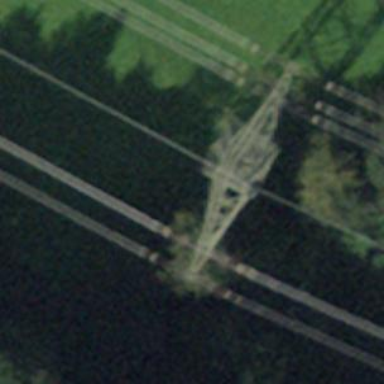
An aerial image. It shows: Power line is depicted.